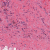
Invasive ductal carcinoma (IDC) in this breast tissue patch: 0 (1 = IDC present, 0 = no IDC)